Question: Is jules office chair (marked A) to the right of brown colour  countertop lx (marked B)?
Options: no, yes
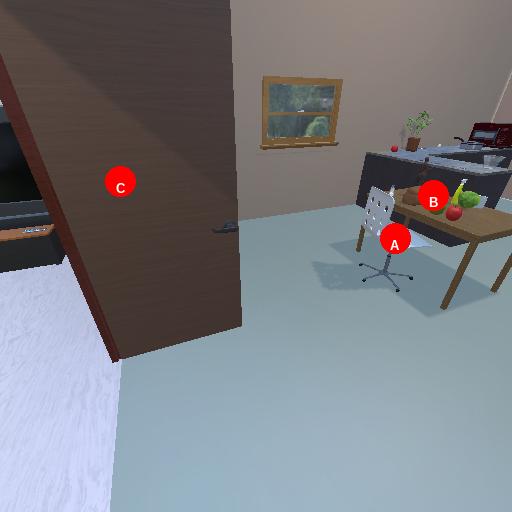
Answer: no